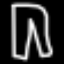
Label: pants